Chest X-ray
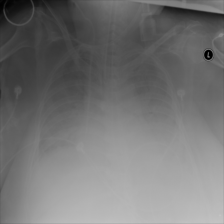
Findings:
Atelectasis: negative
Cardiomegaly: negative
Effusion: negative
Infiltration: negative
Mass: negative
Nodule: negative
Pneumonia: negative
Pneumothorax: negative
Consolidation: negative
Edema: negative
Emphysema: negative
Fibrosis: negative
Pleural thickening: negative
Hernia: negative